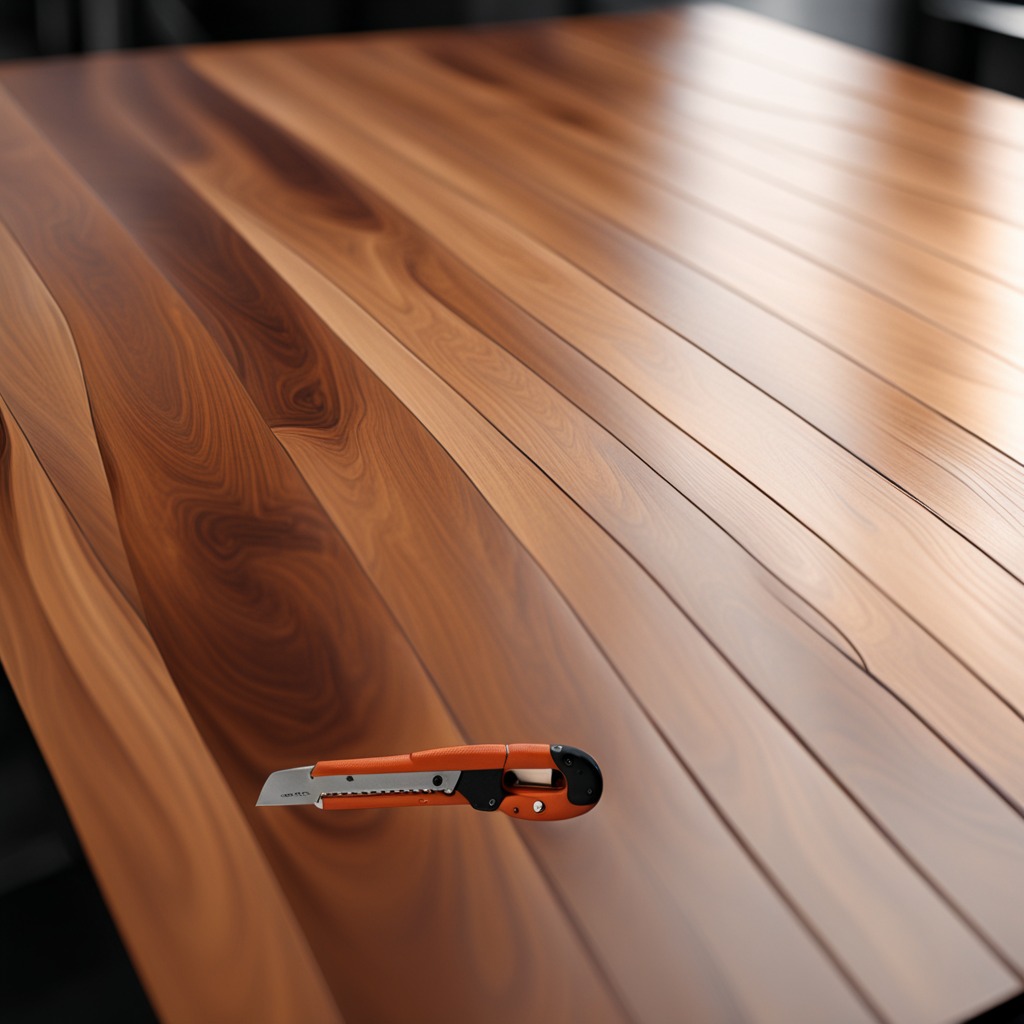
A utility knife is lying on the wooden table in a carpentry studio.